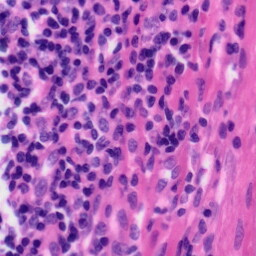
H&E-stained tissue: Tonsil